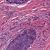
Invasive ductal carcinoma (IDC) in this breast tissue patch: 1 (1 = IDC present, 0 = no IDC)